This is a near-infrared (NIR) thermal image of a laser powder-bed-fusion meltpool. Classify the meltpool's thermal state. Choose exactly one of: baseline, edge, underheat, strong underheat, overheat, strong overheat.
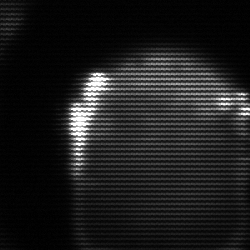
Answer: baseline